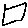
Label: square